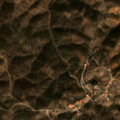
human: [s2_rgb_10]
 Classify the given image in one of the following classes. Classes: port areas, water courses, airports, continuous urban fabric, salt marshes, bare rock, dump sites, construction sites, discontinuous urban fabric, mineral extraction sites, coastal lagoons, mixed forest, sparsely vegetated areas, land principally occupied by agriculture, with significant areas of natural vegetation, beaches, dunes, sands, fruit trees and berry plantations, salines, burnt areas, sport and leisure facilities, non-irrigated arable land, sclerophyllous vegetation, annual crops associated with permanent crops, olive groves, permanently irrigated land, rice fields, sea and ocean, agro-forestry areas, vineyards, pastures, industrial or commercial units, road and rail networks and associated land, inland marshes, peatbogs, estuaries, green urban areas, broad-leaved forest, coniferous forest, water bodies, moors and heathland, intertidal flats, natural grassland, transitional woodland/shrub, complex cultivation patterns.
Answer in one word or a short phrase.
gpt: pastures, agro-forestry areas, broad-leaved forest